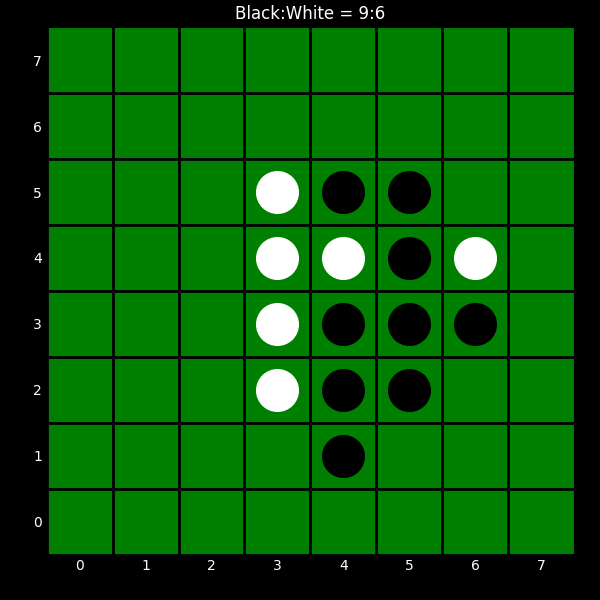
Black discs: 9
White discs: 6